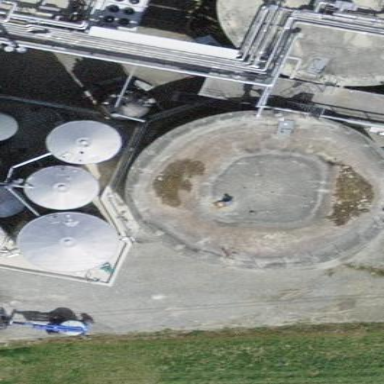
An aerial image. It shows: Storage tank that is man-made.